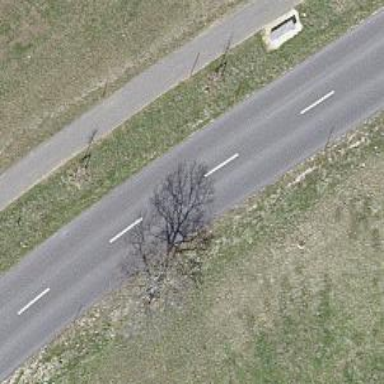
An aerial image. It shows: Tertiary road.